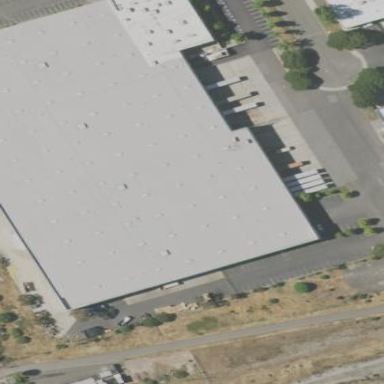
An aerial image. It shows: Warehouse.